Aerial crown-view tile of a tropical tree (Barro Colorado Island, Panama), acquired 20241112:
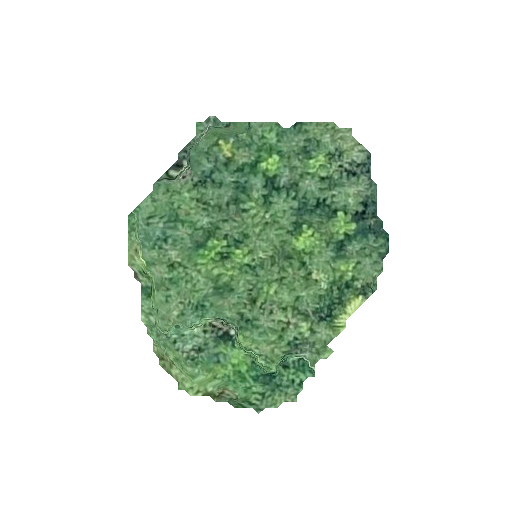
Species: Zanthoxylum ekmanii
GBIF accepted scientific name: Zanthoxylum ekmanii
Crown area: 87.504 m²